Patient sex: M
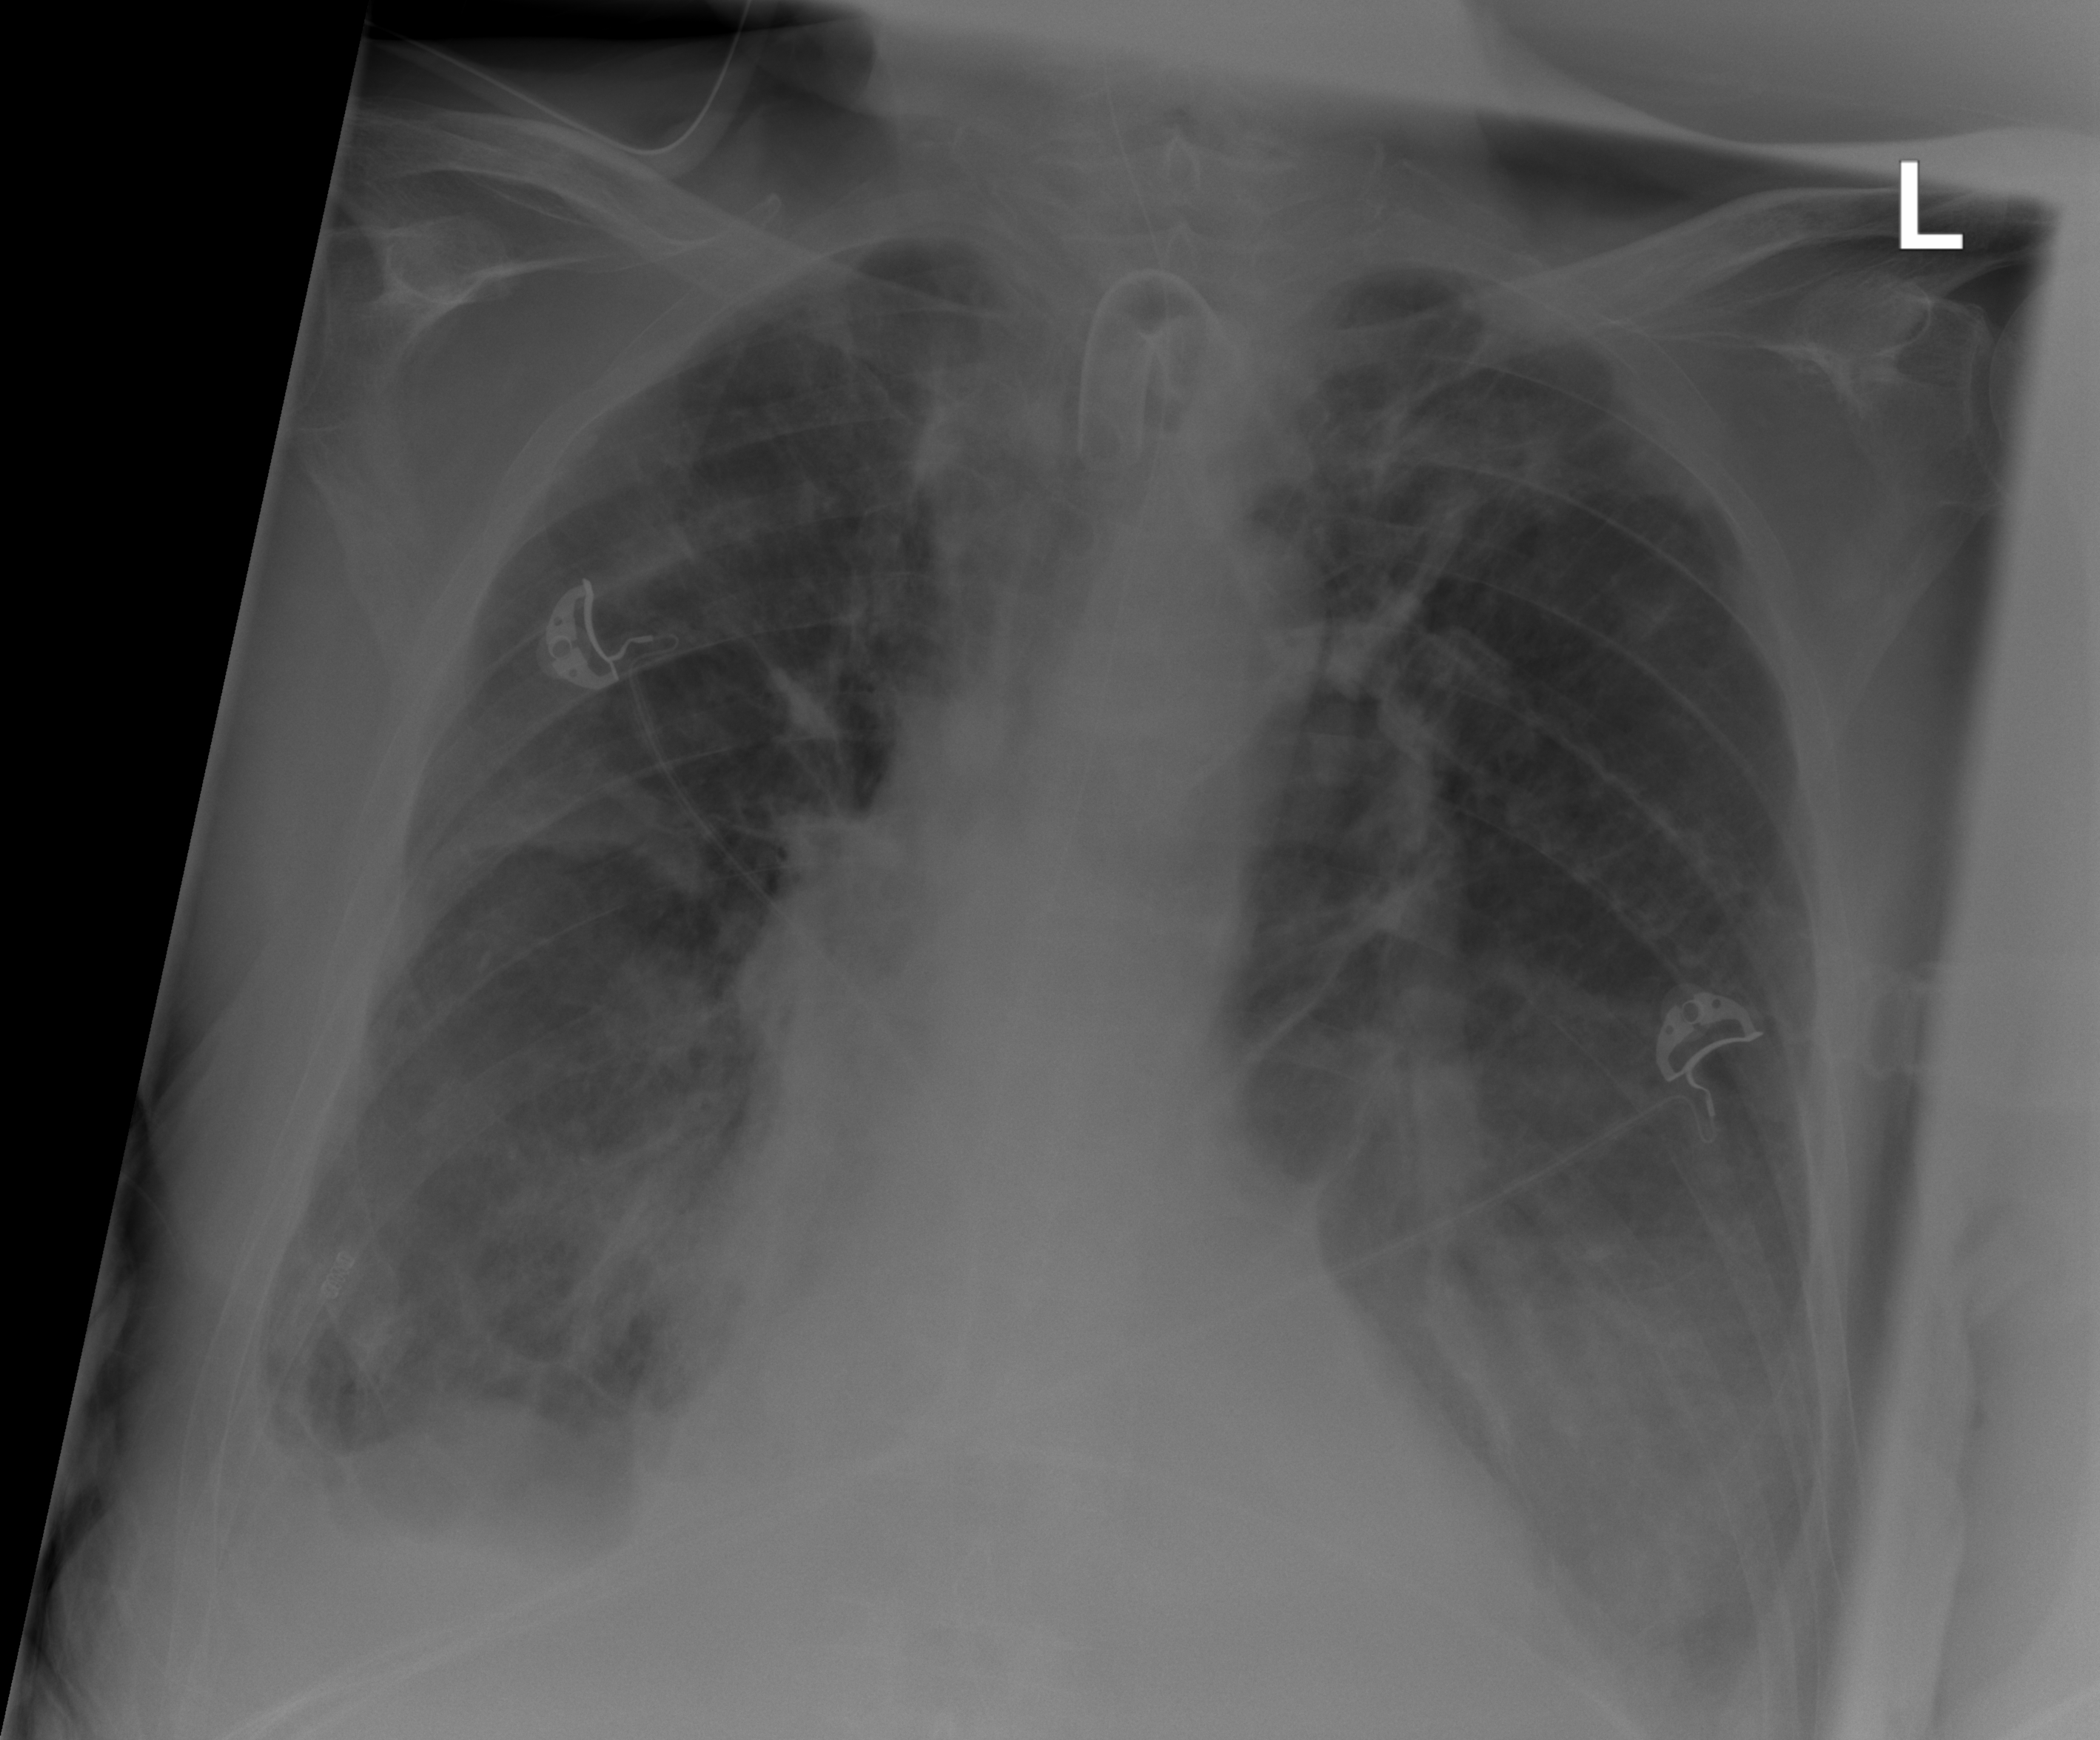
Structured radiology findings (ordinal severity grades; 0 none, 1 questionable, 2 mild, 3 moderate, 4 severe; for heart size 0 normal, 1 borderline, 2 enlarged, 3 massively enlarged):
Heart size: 0
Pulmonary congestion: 0
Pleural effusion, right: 2
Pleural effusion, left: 2
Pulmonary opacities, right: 2
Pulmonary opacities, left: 2
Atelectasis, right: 2
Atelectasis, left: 2